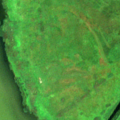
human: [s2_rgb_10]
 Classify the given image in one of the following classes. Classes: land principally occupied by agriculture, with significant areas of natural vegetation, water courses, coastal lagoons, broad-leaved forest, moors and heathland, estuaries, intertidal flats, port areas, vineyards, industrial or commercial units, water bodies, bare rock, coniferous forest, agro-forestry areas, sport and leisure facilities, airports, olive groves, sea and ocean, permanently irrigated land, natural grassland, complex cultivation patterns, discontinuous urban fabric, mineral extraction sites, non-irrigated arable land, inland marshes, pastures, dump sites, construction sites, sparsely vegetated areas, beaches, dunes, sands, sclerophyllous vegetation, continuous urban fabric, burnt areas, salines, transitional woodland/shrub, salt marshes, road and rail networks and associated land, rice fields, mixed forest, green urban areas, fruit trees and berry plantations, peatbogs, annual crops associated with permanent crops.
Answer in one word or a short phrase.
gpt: non-irrigated arable land, inland marshes, coastal lagoons